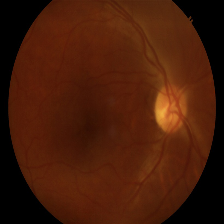
Diabetic retinopathy grade: Proliferative DR